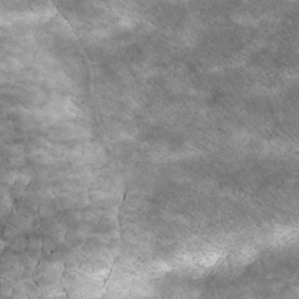
Label: non_frost